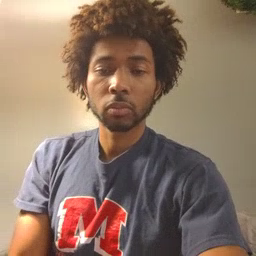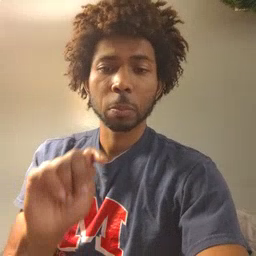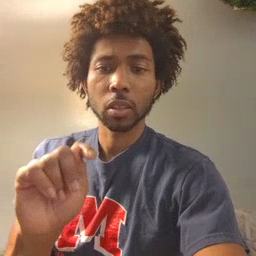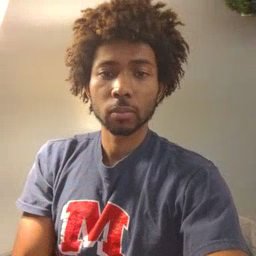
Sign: potty